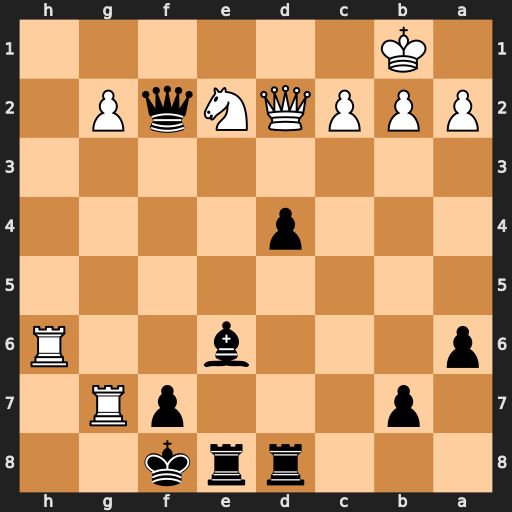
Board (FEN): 3rrk2/1p3pR1/p3b2R/8/3p4/8/PPPQNqP1/1K6
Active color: b
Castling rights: -
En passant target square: -
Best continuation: Qe3 Qxe3 dxe3 Rg3 Rd1+ Nc1 e2 Rh8+ Ke7 Rxe8+ Kxe8